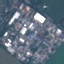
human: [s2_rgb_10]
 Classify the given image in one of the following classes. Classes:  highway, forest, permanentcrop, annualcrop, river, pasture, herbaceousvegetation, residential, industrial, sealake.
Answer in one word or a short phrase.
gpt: Industrial